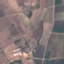
Land use / land cover: PermanentCrop